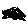
Label: moon